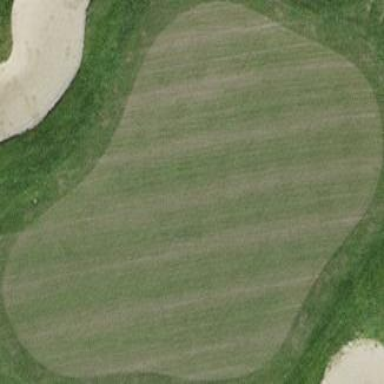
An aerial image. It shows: Green golf area with grass land use.